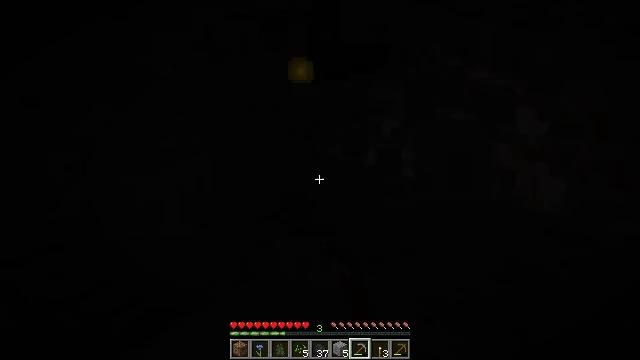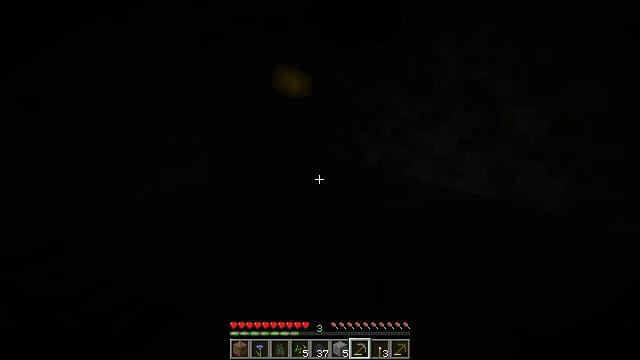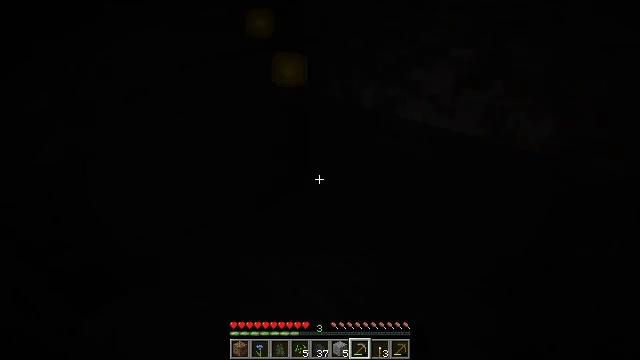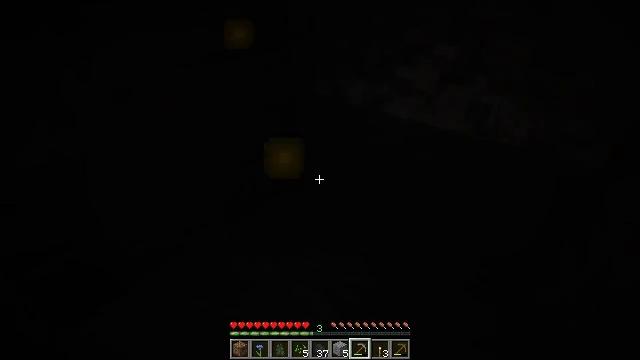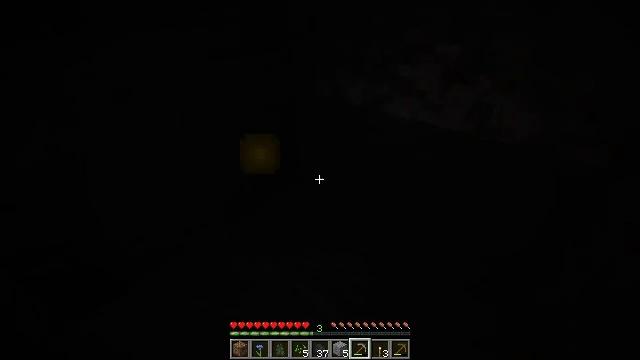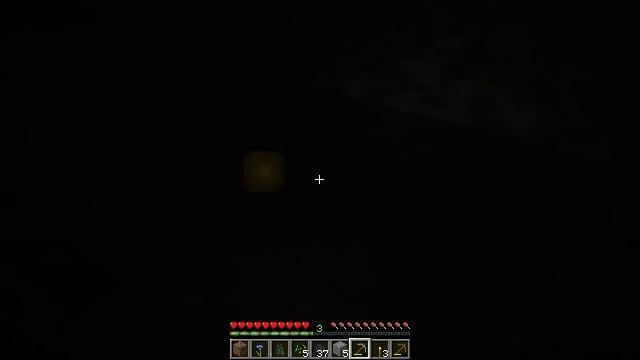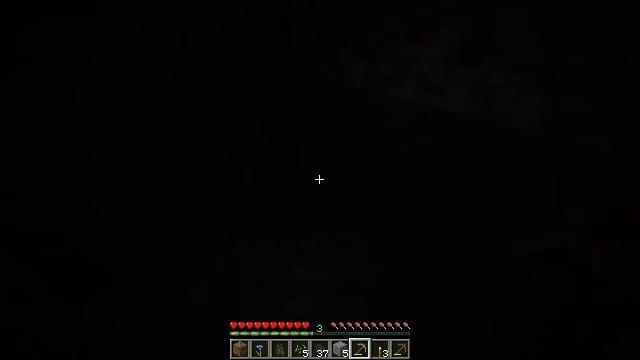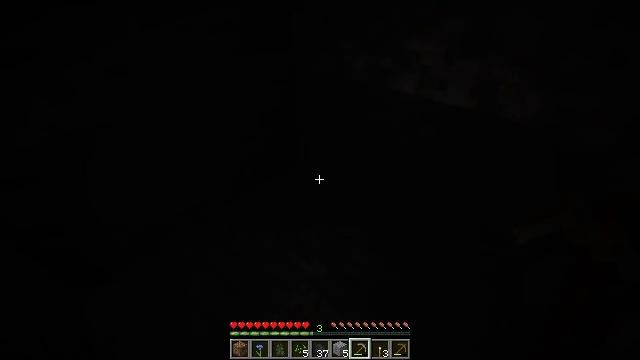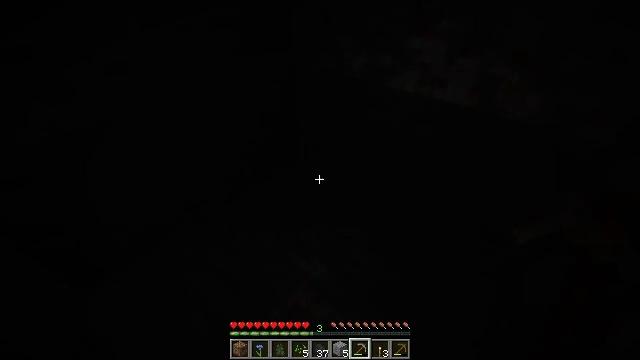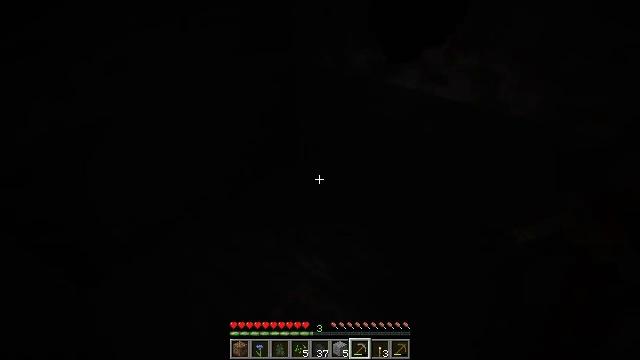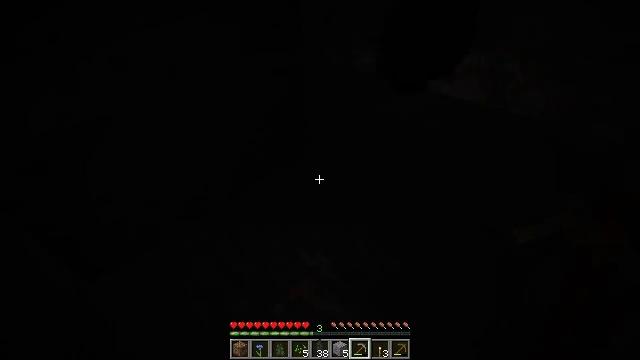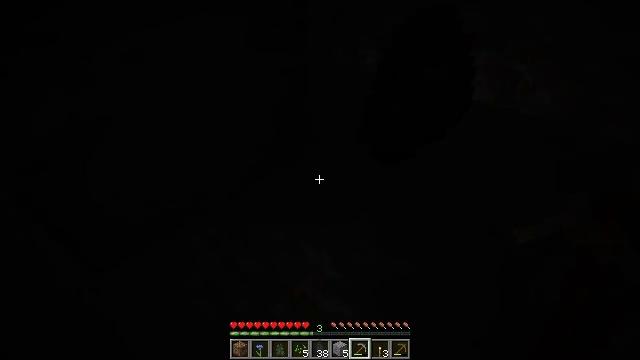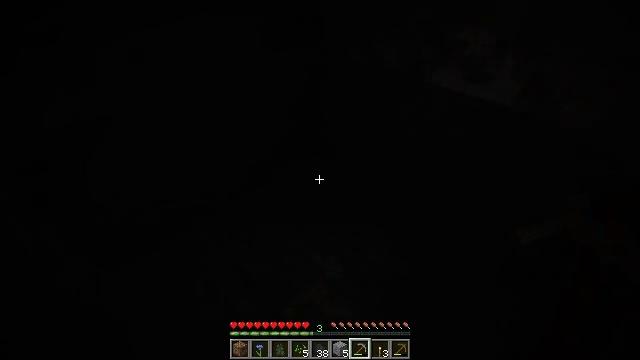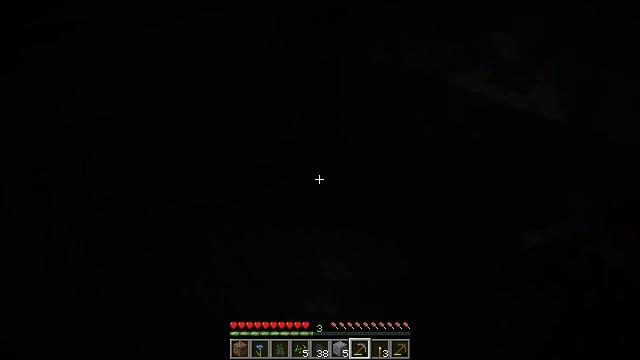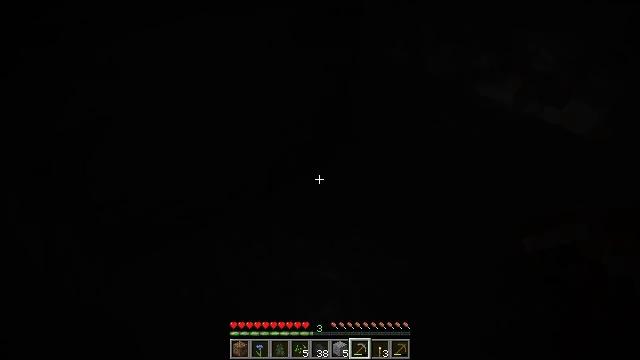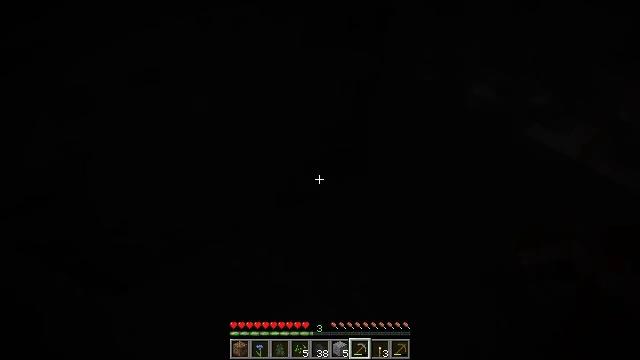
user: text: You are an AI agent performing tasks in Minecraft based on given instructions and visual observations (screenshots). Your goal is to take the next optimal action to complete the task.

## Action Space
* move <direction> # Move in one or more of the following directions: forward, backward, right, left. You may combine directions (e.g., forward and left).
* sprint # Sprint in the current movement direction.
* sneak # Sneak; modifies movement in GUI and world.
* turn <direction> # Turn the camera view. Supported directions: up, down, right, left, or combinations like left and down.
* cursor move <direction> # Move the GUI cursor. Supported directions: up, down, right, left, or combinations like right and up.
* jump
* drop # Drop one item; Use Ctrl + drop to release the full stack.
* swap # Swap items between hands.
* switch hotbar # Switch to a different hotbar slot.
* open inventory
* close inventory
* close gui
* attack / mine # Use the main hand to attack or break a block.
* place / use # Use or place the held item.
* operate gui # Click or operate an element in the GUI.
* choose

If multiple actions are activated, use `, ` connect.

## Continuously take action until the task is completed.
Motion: motion action
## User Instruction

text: Remove the furnace from its place.
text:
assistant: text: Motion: attack / mine
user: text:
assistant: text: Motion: turn right and down
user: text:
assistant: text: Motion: turn right
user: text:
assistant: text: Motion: no_op
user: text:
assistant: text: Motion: turn down
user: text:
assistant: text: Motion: turn down
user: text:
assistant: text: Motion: turn down
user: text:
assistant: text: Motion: no_op
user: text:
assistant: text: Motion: no_op
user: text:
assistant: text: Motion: turn left
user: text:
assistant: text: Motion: turn left
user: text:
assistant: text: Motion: move forward, turn left and down
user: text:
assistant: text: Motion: move forward, turn left and down
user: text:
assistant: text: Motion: move forward, turn left and down
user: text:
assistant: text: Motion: move forward, turn left and down
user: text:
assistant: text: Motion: move forward, turn left and down
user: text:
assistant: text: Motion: move forward, turn left and down
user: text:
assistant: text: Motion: move forward, turn left and down
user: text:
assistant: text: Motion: turn left
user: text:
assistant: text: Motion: turn left
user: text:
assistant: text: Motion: turn left and up
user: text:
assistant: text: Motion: turn left and up
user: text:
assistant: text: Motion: turn left and up
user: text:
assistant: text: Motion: turn left and up
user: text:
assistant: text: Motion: turn left and up
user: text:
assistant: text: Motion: turn left
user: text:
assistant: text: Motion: turn left
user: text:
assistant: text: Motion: turn left and up
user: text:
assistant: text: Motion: turn left and up
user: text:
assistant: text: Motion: no_op